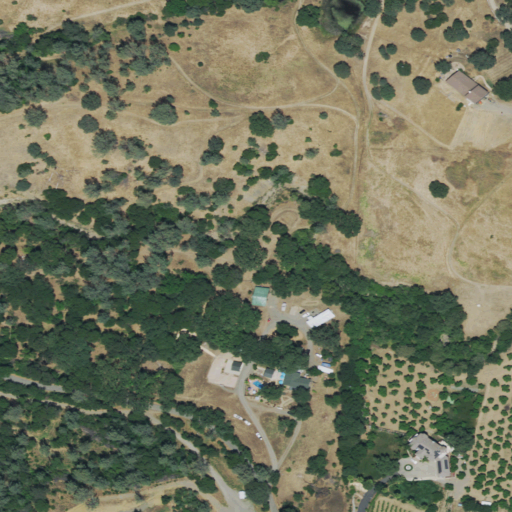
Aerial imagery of valley in California named Weldon Canyon containing grassland, shrub, open development, medium intensity development, and low intensity development